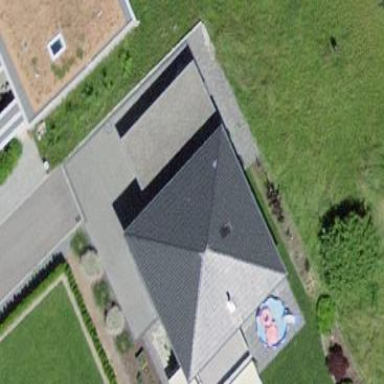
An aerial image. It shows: House with pyramidal roof shape.